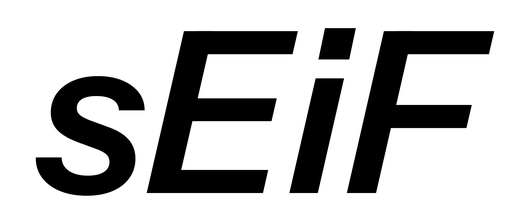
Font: InstrumentSans-Italic_SemiBold_Italic